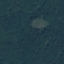
Land use / land cover: Forest